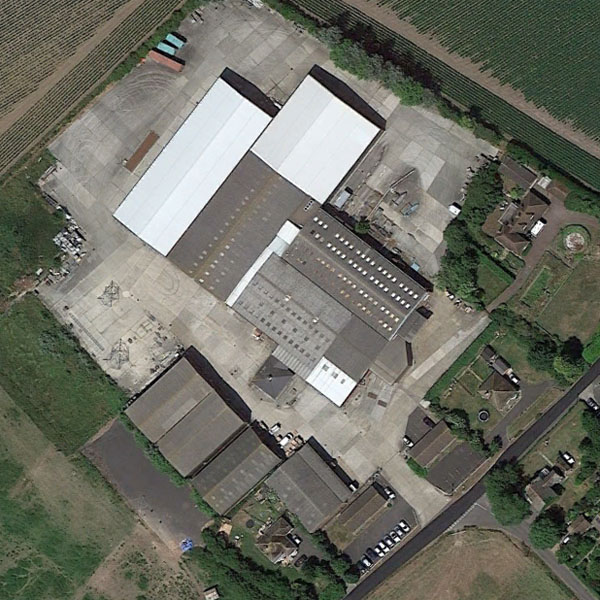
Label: Industrial